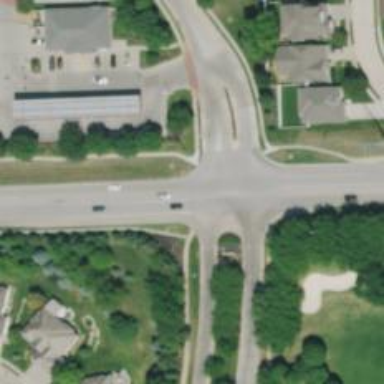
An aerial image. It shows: Unmarked crossing on the road.